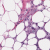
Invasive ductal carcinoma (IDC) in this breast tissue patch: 1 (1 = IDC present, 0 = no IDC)